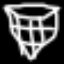
Label: diamond